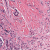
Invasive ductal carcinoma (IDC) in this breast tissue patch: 1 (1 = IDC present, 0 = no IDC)